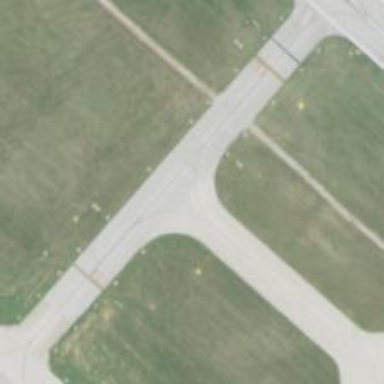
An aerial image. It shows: Image of taxiway at airport.